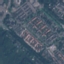
Land use / land cover: Residential